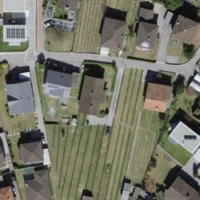
EUNIS habitat code: 54
Species observed at this site:
Ficus carica